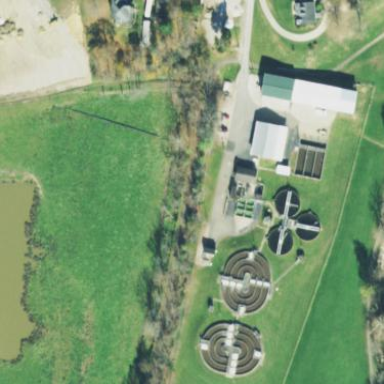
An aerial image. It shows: Wastewater plant.